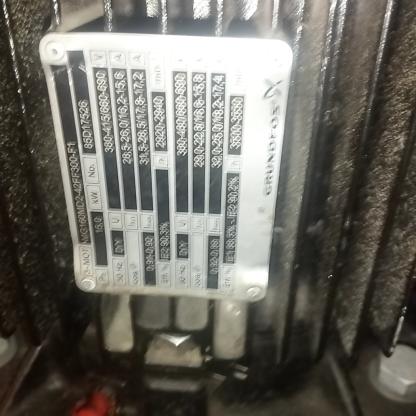
Klasa: tabliczka-znamionowa